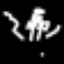
Label: angel